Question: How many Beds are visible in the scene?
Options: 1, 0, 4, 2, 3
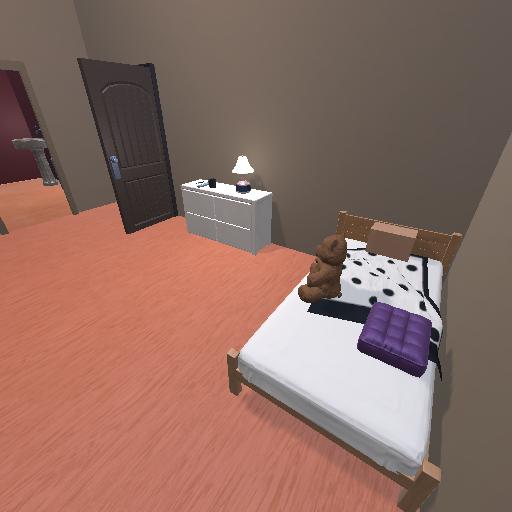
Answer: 1